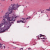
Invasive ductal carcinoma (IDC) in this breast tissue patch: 1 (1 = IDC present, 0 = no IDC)